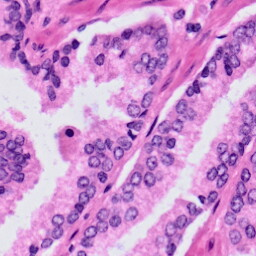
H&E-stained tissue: Prostate